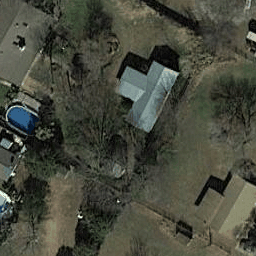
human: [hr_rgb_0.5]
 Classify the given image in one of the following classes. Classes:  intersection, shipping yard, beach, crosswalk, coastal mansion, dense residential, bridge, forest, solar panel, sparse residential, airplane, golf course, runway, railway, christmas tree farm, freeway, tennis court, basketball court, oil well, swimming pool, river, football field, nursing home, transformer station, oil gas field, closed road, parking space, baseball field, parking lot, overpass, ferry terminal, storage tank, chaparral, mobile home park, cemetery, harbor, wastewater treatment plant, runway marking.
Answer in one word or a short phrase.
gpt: sparse residential